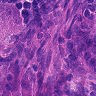
Metastatic tissue present: yes